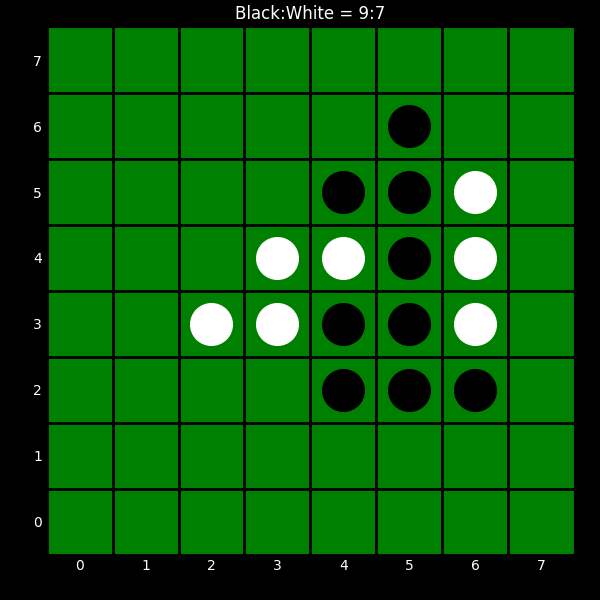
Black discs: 9
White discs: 7